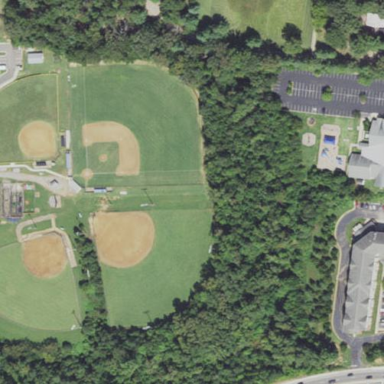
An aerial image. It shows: Baseball pitch for leisure land activities.